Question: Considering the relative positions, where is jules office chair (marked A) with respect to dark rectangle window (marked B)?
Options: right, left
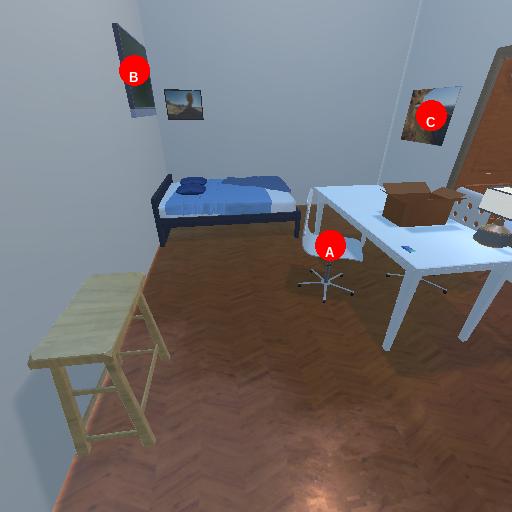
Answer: right